Question: Currently, the application displays an ImageView that successfully zooms and pans around on the screen. On top of that image, I would like to provide a texture that I would like to update itself to zoom or pan when the image below it zooms or pans.
As I understand, this should be possible with using the getImageMatrix() of my current setup on the ImageView and then applying that to my textured bitmap that is on top of the original image.
(with strong aide from the selected answer below)
Currently, the panning in the texture occurs at a different speed than that of the ImageView, but when that has been resolved I will update this posting with additional edits and provide the solution to the entirety of the application. Then only the solution and a quick problem description paragraph will remain. Perhaps I'll even post a surface view and renderer source code for using a zoomable surface view.
In order to accomplish a mapping of an ImageView to an OpenGL texture, there were a couple of things that needed to be done in order to accomplish this correctly. And hopefully, this will aide other people who might want to use a zoomable SurfaceView in the future.
The shader code is written below. The gl_FragColor takes a translation matrix of a 3x3 from the getImageMatrix of any ImageView in order to update the screen from within the onDraw() method.
'''
private final String vertexShader_ =
"attribute vec4 a_position;
" +
"attribute vec4 a_texCoord;
" +
"varying vec2 v_texCoord;
" +
"void main() {
" +
" gl_Position = a_position;
" +
" v_texCoord = a_texCoord.xy;
" +
"}
";
private final String fragmentShader_ =
"precision mediump float;
" +
"varying vec2 v_texCoord;
" +
"uniform sampler2D texture;
" +
"uniform mat3 transform;
" +
"void main() {
" +
" vec2 uv = (transform * vec3(v_texCoord, 1.0)).xy;
" +
" gl_FragColor = texture2D( texture, uv );
" +
"}
";
'''
At the start, the translation matrix for the OpenGL is simply an identify matrix and our ImageView will update these shared values with the shader through a listener.
'''
private float[] translationMatrix = {1.0f, 0.0f, 0.0f,
0.0f, 1.0f, 0.0f,
0.0f, 0.0f, 1.0f};
...
uniforms_[TRANSLATION_UNIFORM] = glGetUniformLocation(program_, "transform");
checkGlError("glGetUniformLocation transform");
if (uniforms_[TRANSLATION_UNIFORM] == -1) {
throw new RuntimeException("Could not get uniform location for transform");
}
....
glUniformMatrix3fv(uniforms_[TRANSLATION_UNIFORM], 1, false, FloatBuffer.wrap(translationMatrix));
....
'''
However, the OpenGL code needs an inverse of the OpenGL matrix calculations that come from Android, as well as a transpose operation performed on them before they are handed off to the renderer for being displayed on the screen. This has to do with the way that that information is stored.
'''
protected void onMatrixChanged()
{
//...
float[] matrixValues = new float[9];
Matrix imageViewMatrix = getImageViewMatrix();
Matrix invertedMatrix = new Matrix();
imageViewMatrix.invert(invertedMatrix);
invertedMatrix.getValues(matrixValues);
transpose(matrixValues);
matrixChangedListener.onTranslation(matrixValues);
//...
}
'''
In addition to the fact that the values are in the wrong locations for input into the OpenGL renderer, we also have the problem that we are dealing with our translations on the scale of imageHeight and imageWidth instead of the normalized [0, 1] range that OpenGL expects. So, in order to correct with this we have to target the last column with divisible numbers of our width and height.
'''
matrixValues[6] = matrixValues[6] / getImageWidth();
matrixValues[7] = matrixValues[7] / getImageHeight();
'''
Then, after you have accomplished this, you can start mapping with the ImageView matrix functions or the updated ImageTouchView matrix functions (which have some additional nice features when handling images on Android).
The effect can be seen below with the ImageView behind it taking up the whole screen and the texture in front of it being updated based upon updates from the ImageView. This handles zooming and panning translations between the two.

The only other step in the process would be to change the size of the SurfaceView to match that of the ImageView in order to get the full screen experience when the user is zooming in. In order to get only a surfaceview shown, you can simply put an '' imageview behind it in the background. And just let the ImageTouchView updates change the way that your OpenGL SurfaceView is shown.
, as they helped me offline through chat significantly to get to this point in understanding what needs to be done for linking an imageview with a texture. They deserve it.
If you do end up going with the vertex shader modification below, instead of the fragment shader resolution, then it would seem that the values no longer need to be inverted to work with the pinch zoom anymore (and in fact work backwards if you leave it as is). Additionally, panning seems to work backwards than is expected as well.
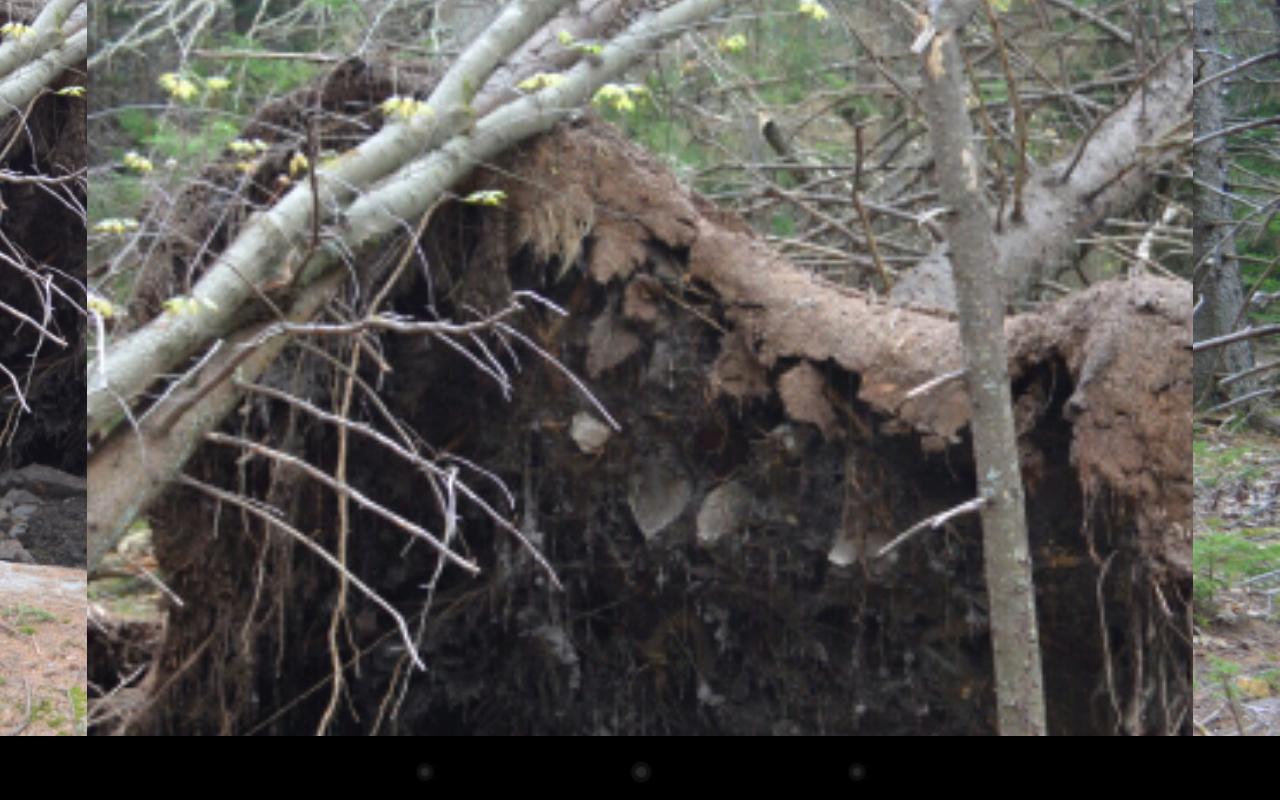
Answer: You could forge fragment shader for that, just set this matrix as uniform parameter of the fragment shaderand modify texture coordinates using this matrix.
'''
precision mediump float;
uniform sampler2D samp;
uniform mat3 transform;
varying vec2 texCoord;
void main()
{
vec2 uv = (transform * vec3(texCoord, 1.0)).xy;
gl_FragColor = texture2D(samp, uv);
}
'''
Note that matrix you get from image view is row-major order you should transform it to get OpenGL column-major order, also you would have divide x and y translation components by width and height respectively.
: It just occured to me that modifying vertex shader would be better, you can just scale your quad with the same matrix you used in fragment shader, and it would be clamped to your screen if to big, and it will not have a problem with edge clamping when small, and matrix multiplication will happen only 4 times instead of one for each pixel. Just do in vertex shader:
'''
gl_Position = vec4((transform * vec3(a_position.xy, 1.0)).xy, 0.0, 1.0);
'''
and use untransformed texCoord in fragment shader.